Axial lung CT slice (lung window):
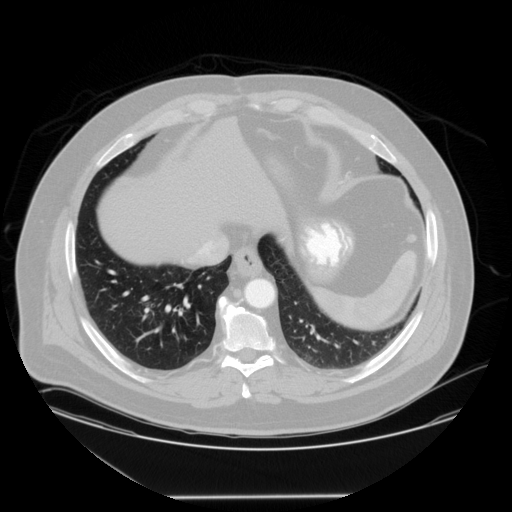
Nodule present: no